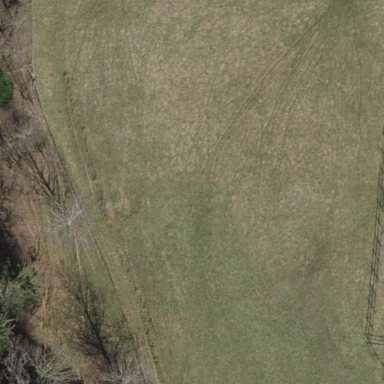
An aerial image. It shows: Fence.